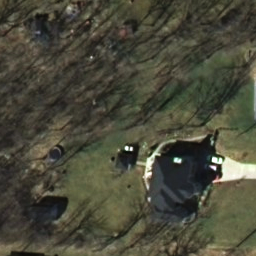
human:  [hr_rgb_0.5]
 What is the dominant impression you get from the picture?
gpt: sparse residential